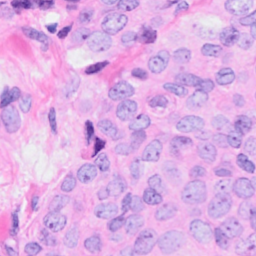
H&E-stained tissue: Breast